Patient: sex M, age 48
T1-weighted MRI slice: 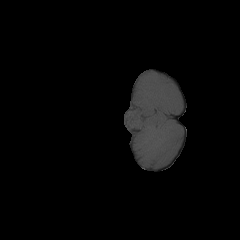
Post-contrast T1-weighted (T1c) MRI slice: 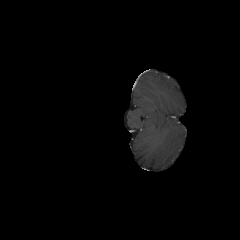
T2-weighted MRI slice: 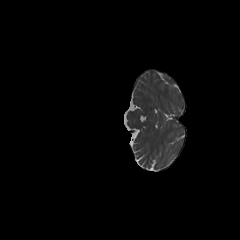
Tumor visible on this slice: no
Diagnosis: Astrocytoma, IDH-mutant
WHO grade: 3